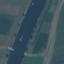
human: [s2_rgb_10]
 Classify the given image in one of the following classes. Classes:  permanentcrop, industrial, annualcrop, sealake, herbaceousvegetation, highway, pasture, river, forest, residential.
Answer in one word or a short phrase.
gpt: River